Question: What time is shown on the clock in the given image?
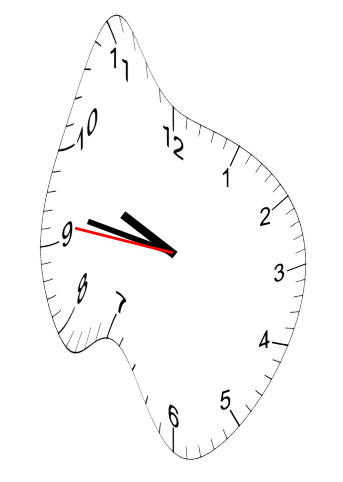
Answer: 09:46:46